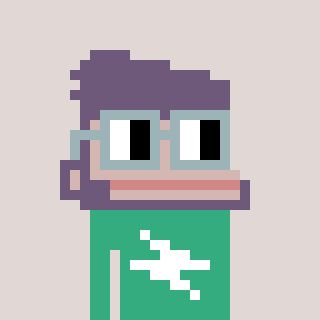
a pixel art character with square dark gray glasses, a ape-shaped head and a teal-colored body on a warm background